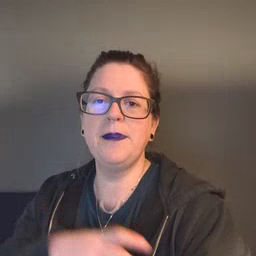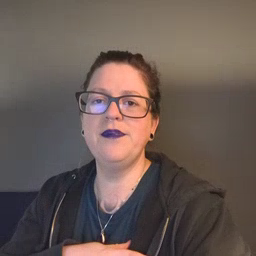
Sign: time